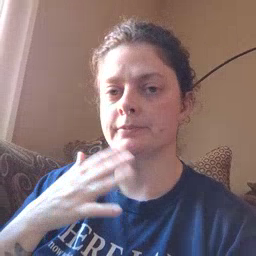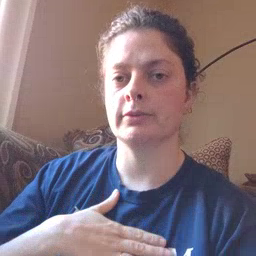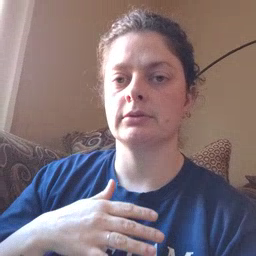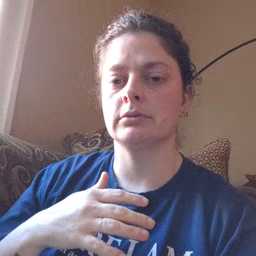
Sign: pajamas